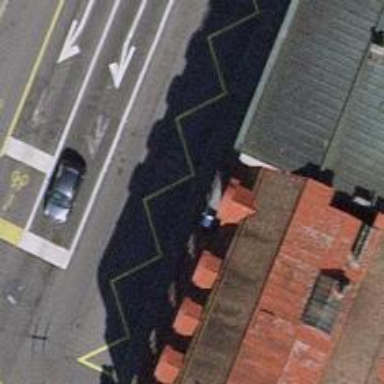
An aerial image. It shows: Bus stop with platform for public transport.